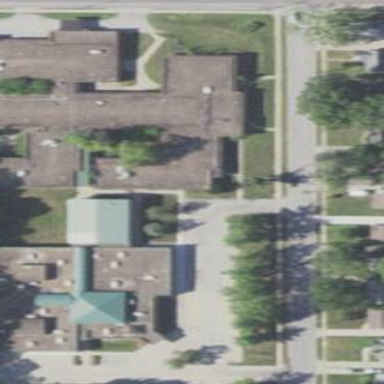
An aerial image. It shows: Hospital building with healthcare amenities.